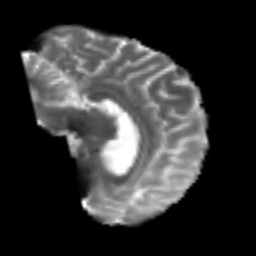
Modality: T2w
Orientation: sagittal
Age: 41
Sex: male
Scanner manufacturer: siemens
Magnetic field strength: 3 T
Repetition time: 4.987 s
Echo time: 0.0792 s